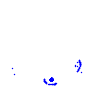
Particle: electron